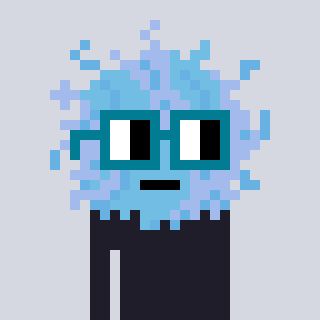
a pixel art character with square dark green glasses, a lint-shaped head and a grayscale-colored body on a cool background